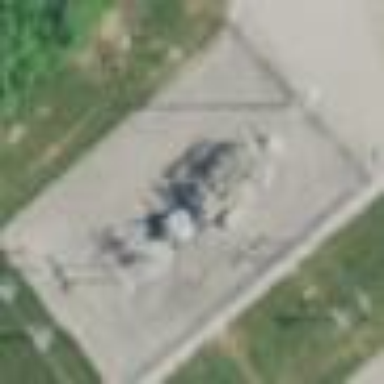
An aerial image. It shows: Power substation.